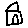
Label: house